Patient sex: M
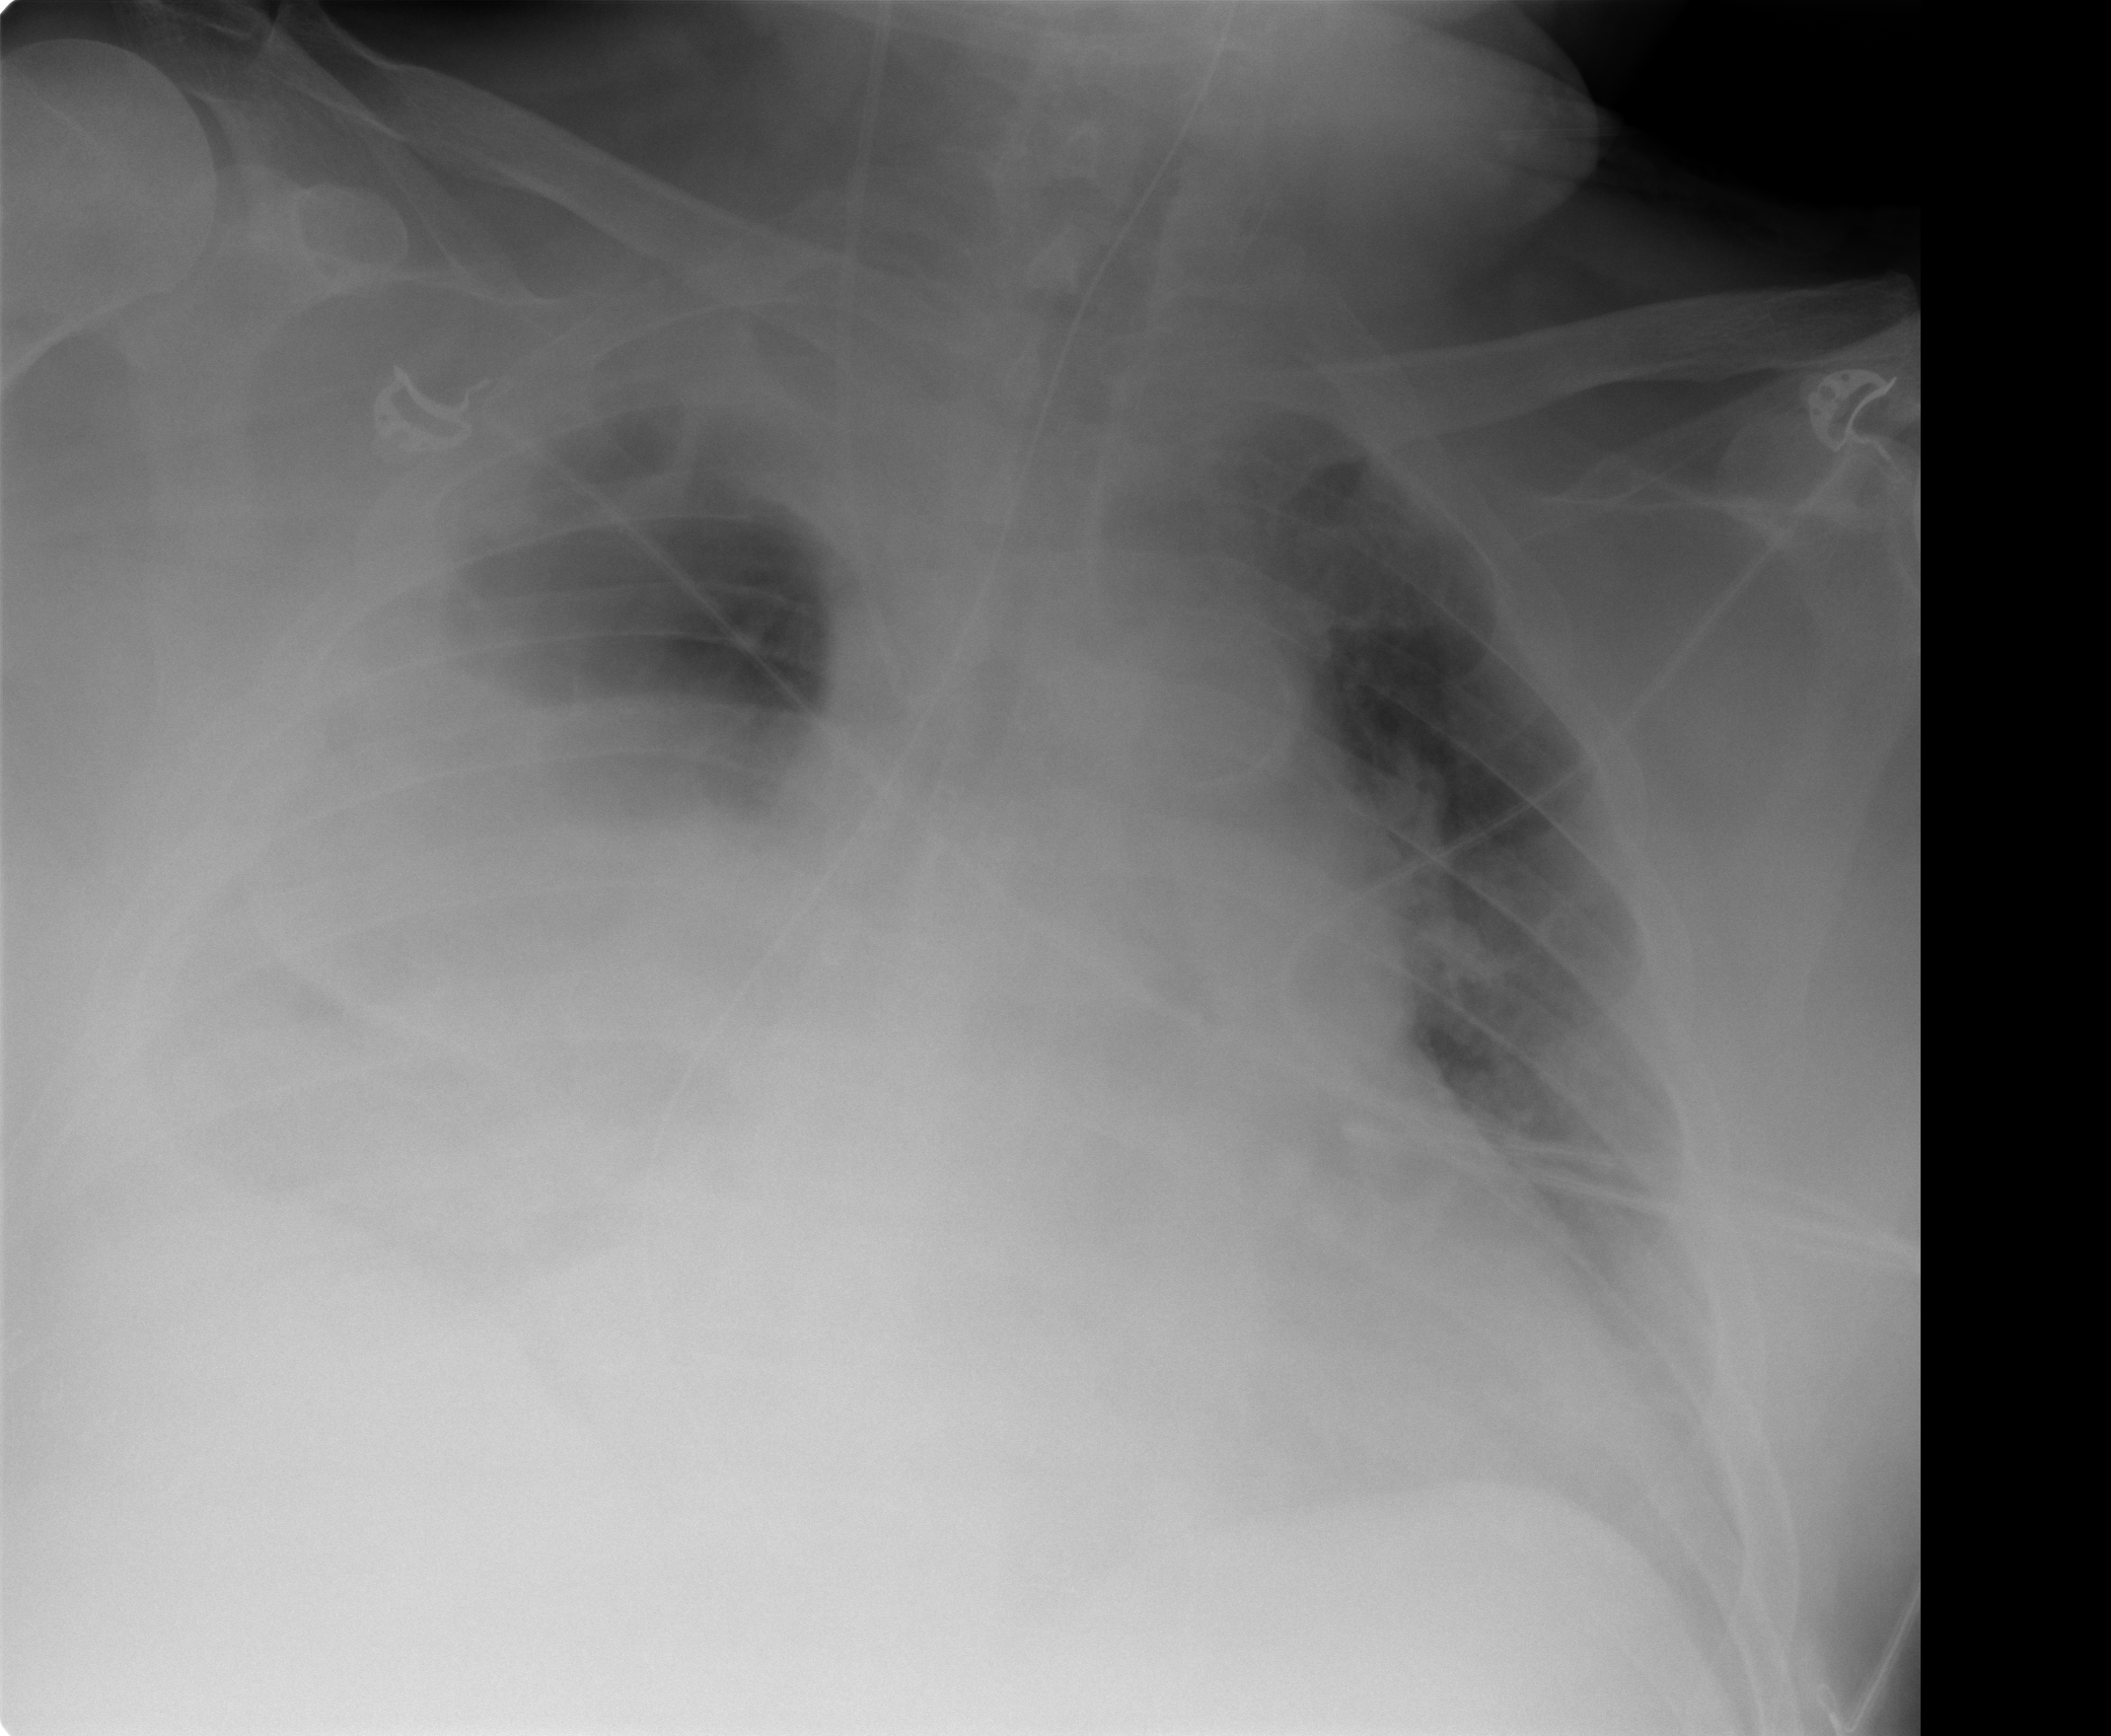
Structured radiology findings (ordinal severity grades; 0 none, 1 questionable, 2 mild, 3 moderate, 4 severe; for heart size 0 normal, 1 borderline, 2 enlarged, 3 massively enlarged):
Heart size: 2
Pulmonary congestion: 0
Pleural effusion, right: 3
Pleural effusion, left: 0
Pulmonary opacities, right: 1
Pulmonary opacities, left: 0
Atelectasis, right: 4
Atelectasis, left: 0